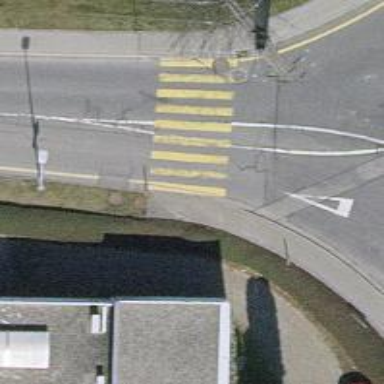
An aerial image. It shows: Zebra crossing on the road.